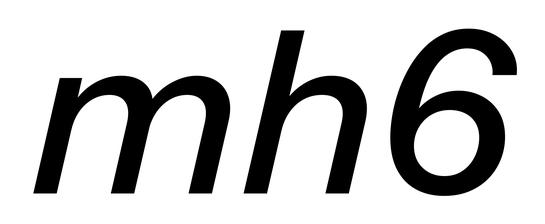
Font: InstrumentSans-Italic_Medium_Italic